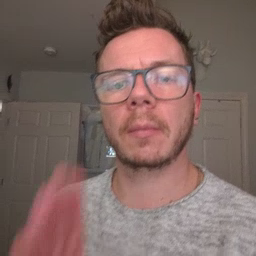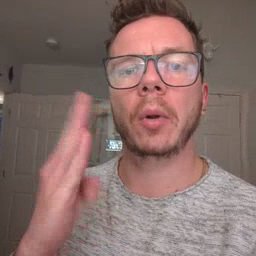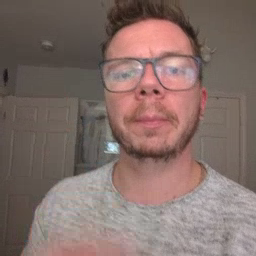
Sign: blue